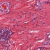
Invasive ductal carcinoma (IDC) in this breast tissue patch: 0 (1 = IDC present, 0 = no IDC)